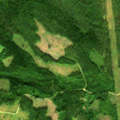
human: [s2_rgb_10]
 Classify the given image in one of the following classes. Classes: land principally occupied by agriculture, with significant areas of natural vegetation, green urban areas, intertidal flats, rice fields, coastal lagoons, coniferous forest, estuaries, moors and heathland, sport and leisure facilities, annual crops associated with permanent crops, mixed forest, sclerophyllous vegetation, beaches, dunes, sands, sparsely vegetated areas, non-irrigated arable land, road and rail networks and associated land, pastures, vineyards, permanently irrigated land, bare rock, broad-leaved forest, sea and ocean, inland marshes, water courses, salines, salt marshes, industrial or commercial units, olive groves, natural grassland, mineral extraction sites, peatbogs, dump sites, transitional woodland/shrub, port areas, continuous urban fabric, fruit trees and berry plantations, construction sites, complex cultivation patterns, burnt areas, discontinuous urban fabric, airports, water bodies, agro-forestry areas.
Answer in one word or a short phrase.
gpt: coniferous forest, mixed forest, transitional woodland/shrub